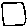
Label: square